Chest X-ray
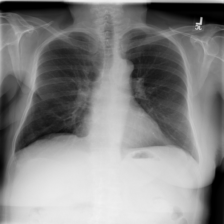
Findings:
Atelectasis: negative
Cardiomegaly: negative
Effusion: negative
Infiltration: negative
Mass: negative
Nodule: negative
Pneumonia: negative
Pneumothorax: negative
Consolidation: negative
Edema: negative
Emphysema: positive
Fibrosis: negative
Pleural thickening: negative
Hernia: negative